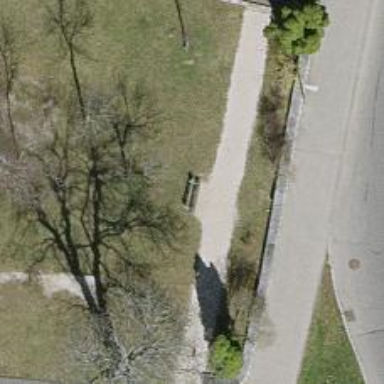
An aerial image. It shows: Bench.